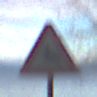
Verkehrszeichen: WildwechselRechts
Umgebung: Roofed, Urban
Tageszeit: MorningAfternoon
Wetter: PartlyCloudy
Licht: Natural
Jahreszeit: NotSpecified
Kontrast: MediumContrast